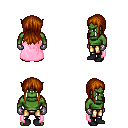
a pixel art fantasy rpg character, male body template, orc, green skin, pink cape, gold greaves, brunette unkempt hairstyle, metal gloves, black shoes, four views (front, back, left, right), 2x2 character sprite sheet, small pixel art, hard edges, no anti-aliasing